Aerial crown-view tile of a tropical tree (Barro Colorado Island, Panama), acquired 20250616:
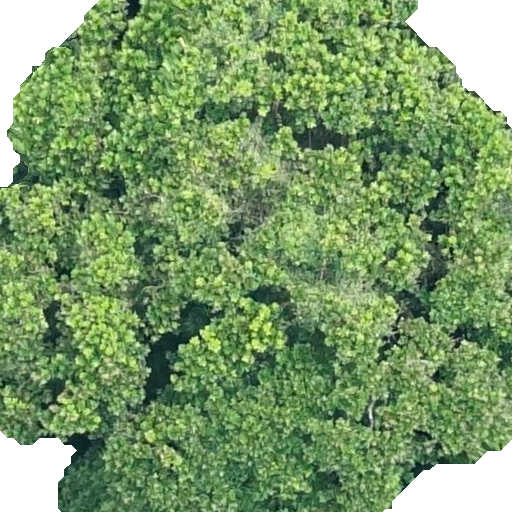
Species: Anacardium excelsum
GBIF accepted scientific name: Anacardium excelsum
Crown area: 395.906 m²